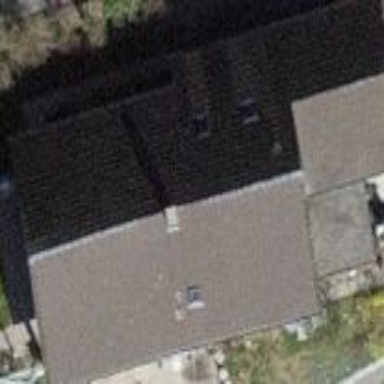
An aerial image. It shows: Building with tiled roof.